Field crop: maize
Growth stage: 1
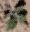
Species: chenopodium